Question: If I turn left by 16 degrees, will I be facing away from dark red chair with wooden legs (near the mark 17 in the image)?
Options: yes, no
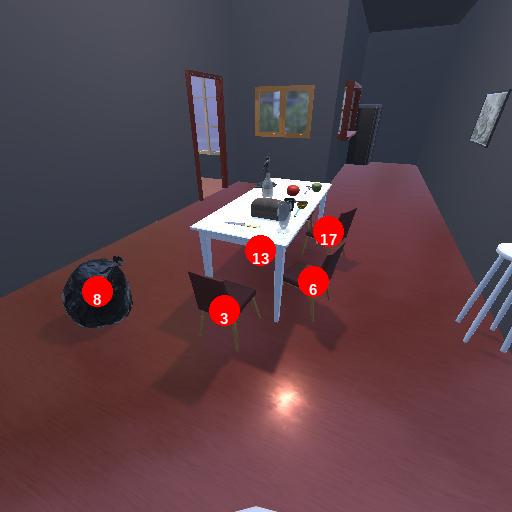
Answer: yes